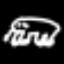
Label: frog